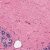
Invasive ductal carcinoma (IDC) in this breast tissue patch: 0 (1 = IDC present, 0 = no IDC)